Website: apple
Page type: delivery-shipping
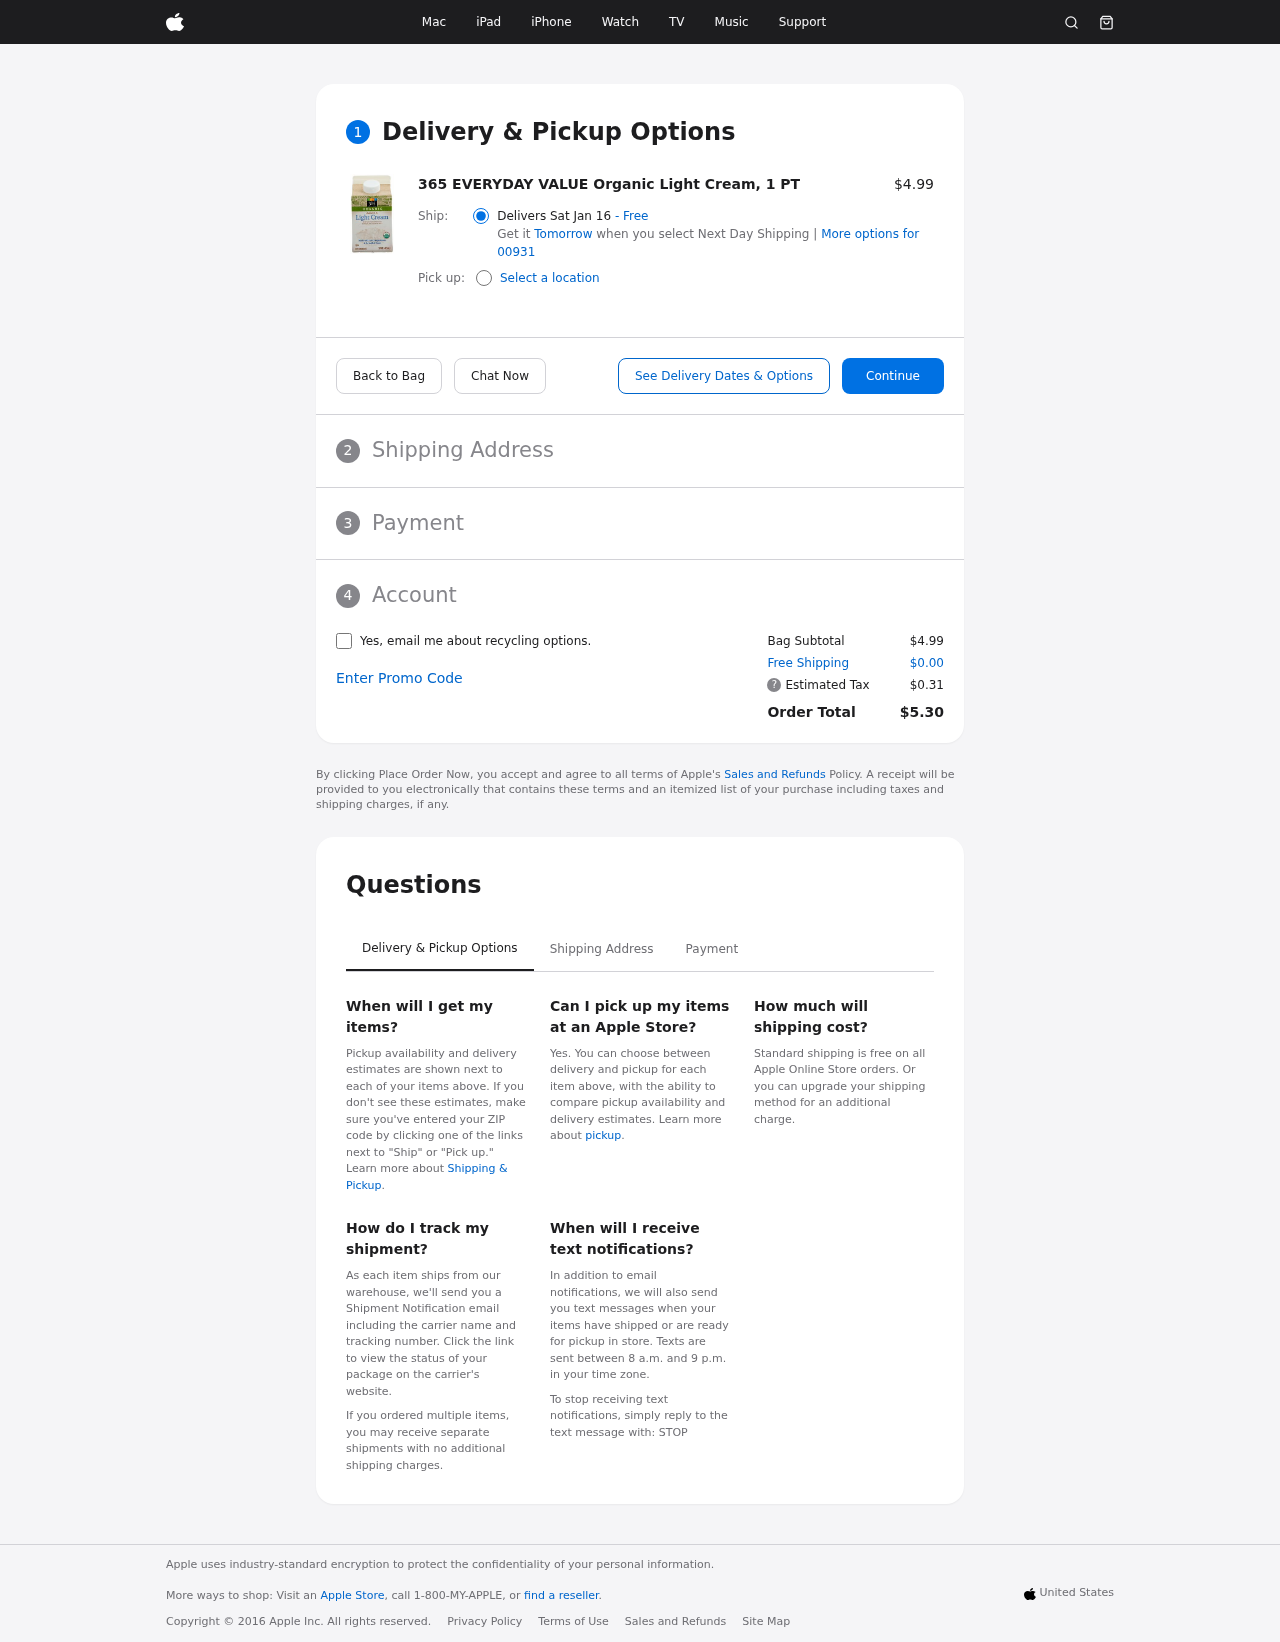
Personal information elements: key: PII_POSTCODE
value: More options for 00931
Product elements: key: PRODUCT1_NAME
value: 365 EVERYDAY VALUE Organic Light Cream, 1 PT
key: PRODUCT1_PRICE
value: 4.99
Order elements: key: ORDER_DELIVERY_DATE
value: Delivers Sat Jan 16
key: ORDER_SUBTOTAL
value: $4.99
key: ORDER_SHIPPING_COST
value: $0.00
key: ORDER_TAX
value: $0.31
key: ORDER_TOTAL
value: $5.30